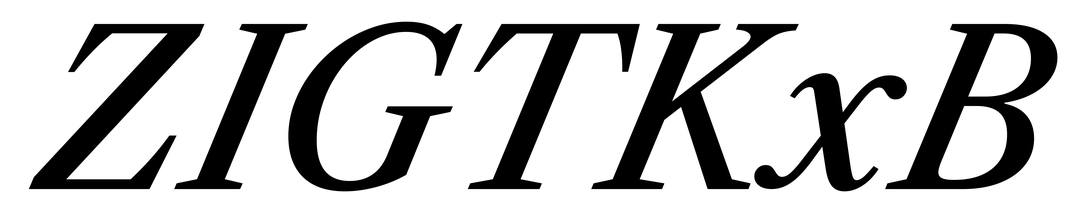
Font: LibreCaslonText-Italic_Medium_Italic